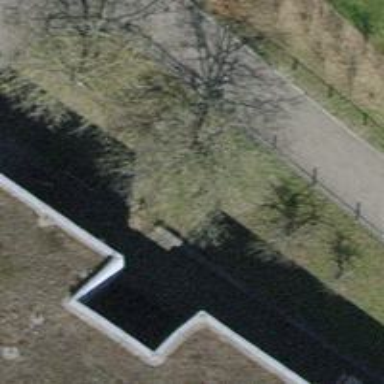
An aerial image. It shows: Urban tree adds touch of nature to the surroundings.